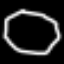
Label: octagon